Question:
I have the following variable assignment:
'''
xpath_query="xpath='//a[@id="mylink"]'"
'''
This is giving me an error in my pycharm editor and giving a syntax error when I run this code. What am I doing wrong?
when I hold the cursor over the red squiggle it says:"end of statement expected "
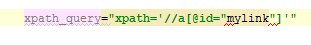
Answer: You have double quotes inside your " " block. so it becomes:
"xpath='//a[@id=" <-- stick together with --> "]'"
Hence it is a string syntax error.
To include '"' inside '" "' block, you can use '\' to escape the character:
'''
xpath_query="xpath='//a[@id="mylink"]'"
'''